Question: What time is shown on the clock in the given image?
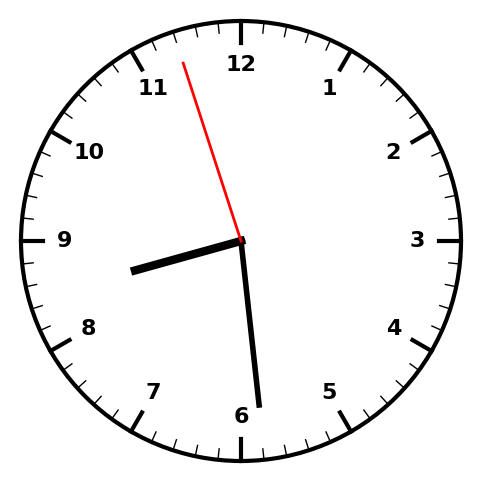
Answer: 08:28:57